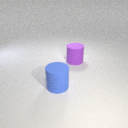
large purple rubber cylinder behind large blue rubber cylinder